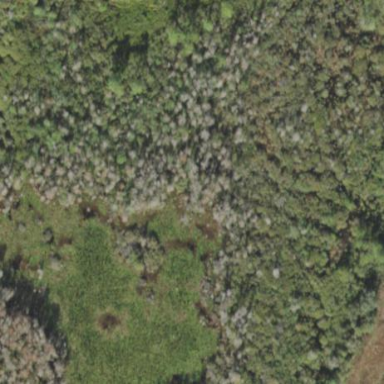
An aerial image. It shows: Swampy wetland area.